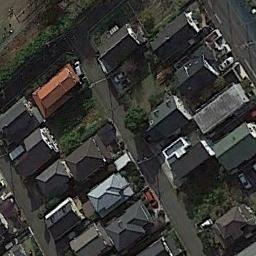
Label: dense_residential